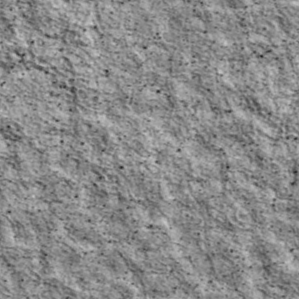
Label: non_frost